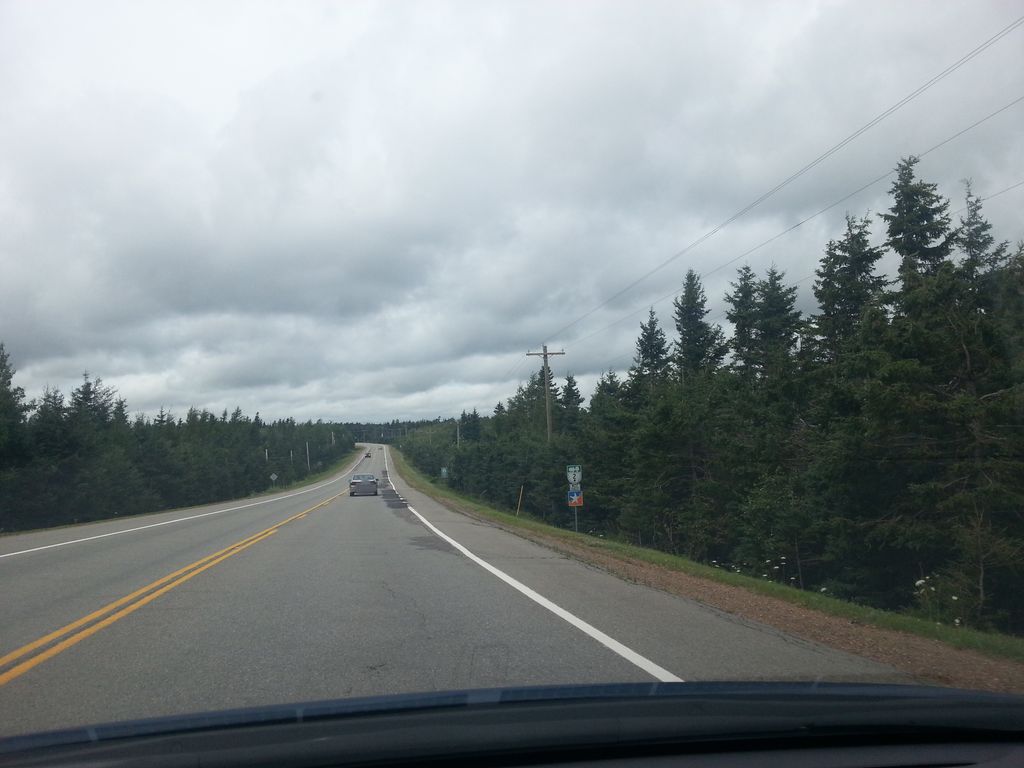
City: charlottetown